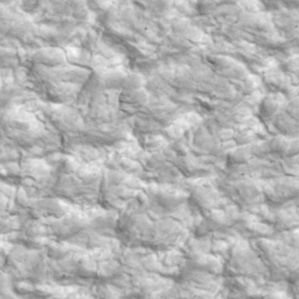
Label: non_frost